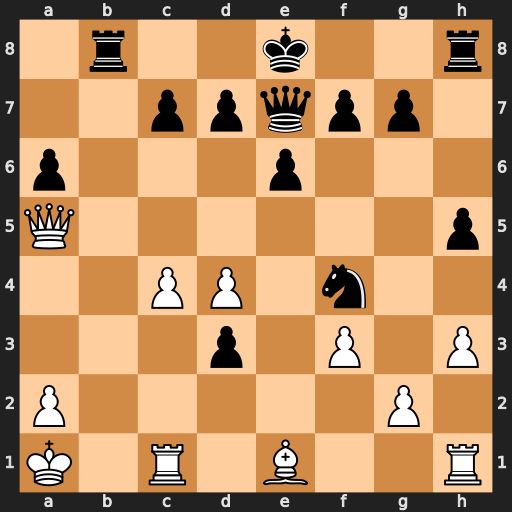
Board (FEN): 1r2k2r/2ppqpp1/p3p3/Q6p/2PP1n2/3p1P1P/P5P1/K1R1B2R
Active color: w
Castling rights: k
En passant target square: -
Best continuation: Qxc7 O-O Qxf4